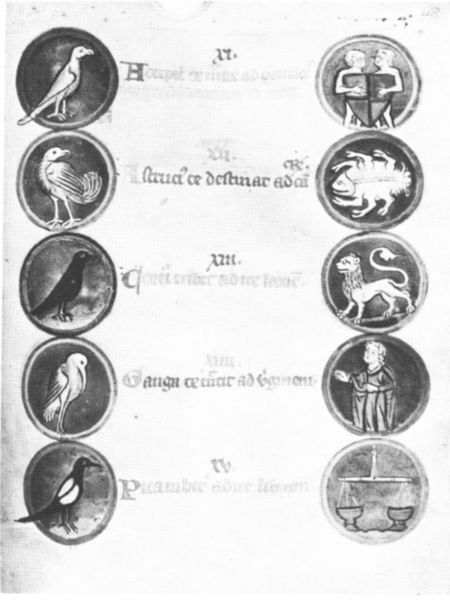
Titel: Liber Experimentarius und andere Traktate über das Wahrsagen
Künstler: Bernardus Silvestris
Institution: Cambridge, Magdalene College
Schlagwörter: falke, mann, vogel, menschen, zeichen, tiere, bibel, federn, rahmen, taube, bild, vögel, kreis, rund, schrift, rahmung, schild, waage, buch, stern, druck, schwarz weiß, stich, text, kreise, reiher, wappen, mittelalter, geier, löwe, rabe, symbolik, sternzeichen, handschrift, wort, krebs, symbole, monster, miniaturen, latein, münzen, storch, reier, buchmalerei, zwilling, krähe, zwillinge, astrologie, tierkreiszeichen, icon, monate, elster, ikon, h, wort-bild, schrift-bild, 12 kreise, ertext